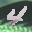
Label: 4